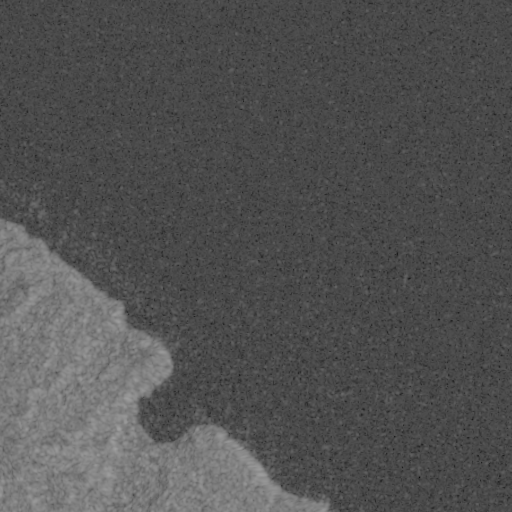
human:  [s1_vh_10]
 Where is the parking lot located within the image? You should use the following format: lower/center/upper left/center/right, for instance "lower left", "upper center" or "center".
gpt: The parking lot is located in the center left of the image.
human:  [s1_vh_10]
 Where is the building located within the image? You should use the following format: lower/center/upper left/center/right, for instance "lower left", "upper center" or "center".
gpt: The building is located in the lower left of the image.
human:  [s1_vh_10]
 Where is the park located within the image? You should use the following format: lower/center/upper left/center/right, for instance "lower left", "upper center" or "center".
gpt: There is no park in the image.

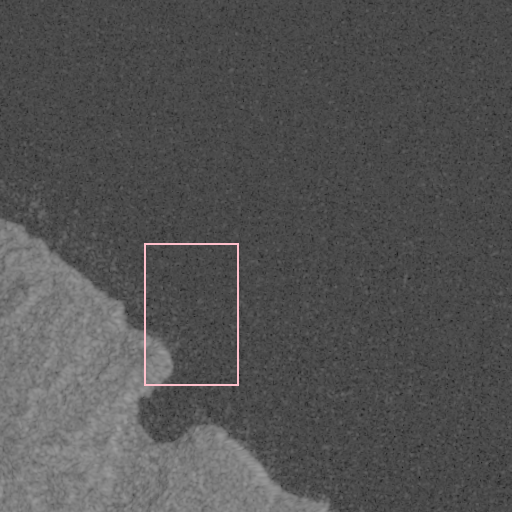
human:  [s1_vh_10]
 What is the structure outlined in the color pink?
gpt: There is no pink outline.
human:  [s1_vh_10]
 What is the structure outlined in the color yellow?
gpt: There is no structure outlined in yellow.